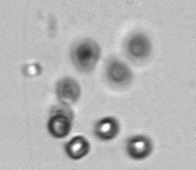
Label: Phaeocystis